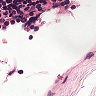
Metastatic tissue present: no